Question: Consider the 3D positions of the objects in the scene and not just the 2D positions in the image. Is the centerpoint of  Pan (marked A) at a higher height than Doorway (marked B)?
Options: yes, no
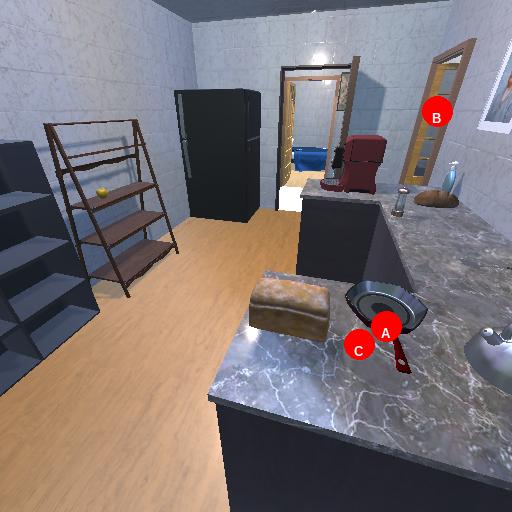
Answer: yes